Question: I was testing accordian layout and ran into a problem, this is the code
'''
var myData = [
['3m Co', 71.72, 0.02, 0.03, '9/1 12:00am'],
['Alcoa Inc', 29.01, 0.42, 1.47, '9/1 12:00am'],
['Altria Group Inc', 83.81, 0.28, 0.34, '9/1 12:00am'],
['American Express Company', 52.55, 0.01, 0.02, '9/1 12:00am'],
['American International Group, Inc.', 64.13, 0.31, 0.49, '9/1 12:00am'],
['AT&T Inc.', 31.61, -0.48, -1.54, '9/1 12:00am'],
['Boeing Co.', 75.43, 0.53, 0.71, '9/1 12:00am'],
['Caterpillar Inc.', 67.27, 0.92, 1.39, '9/1 12:00am'],
['Citigroup, Inc.', 49.37, 0.02, 0.04, '9/1 12:00am'],
['E.I. du Pont de Nemours and Company', 40.48, 0.51, 1.28, '9/1 12:00am'],
['Exxon Mobil Corp', 68.1, -0.43, -0.64, '9/1 12:00am'],
['General Electric Company', 34.14, -0.08, -0.23, '9/1 12:00am']
];
var store = Ext.create('Ext.data.ArrayStore', {
fields: [
{name: 'company'},
{name: 'price', type: 'float'},
{name: 'change', type: 'float'},
{name: 'pctChange', type: 'float'},
{name: 'lastChange', type: 'date', dateFormat: 'n/j h:ia'}
],
data: myData
});
Ext.create('widget.window', {
title: 'Activity',
closable: true,
closeAction: 'hide',
width: 250,
height: 300,
bodyBorder: true,
tbar: {
xtype: 'toolbar',
ui: 'plain',
items: [{
iconCls:'refresh'
},
'->',
{
xtype: 'displayfield',
name: 'act_date',
id: 'act_date',
value: '2011-08-08'
}]
},
layout:'accordion',
border: false,
items: [{
title: 'Recent activity',
items: [{
xtype: 'grid',
store: store,
hideHeaders: true,
border: 0,
autoScroll: true,
columns: [{
text : 'Company',
flex : 1,
sortable : false,
dataIndex: 'company'
},{
text : 'Price',
width : 75,
sortable : true,
renderer : 'usMoney',
dataIndex: 'price'
}]
}]
},{
title: 'Recent activity',
html: ''
},{
title: 'Recent activity',
html: ''
}]
}).show();
'''
output is like

the scroll bar doesn't appear in the grid. any idea why it doesn't?
Regards
solution1 = Kiran's answer
solution2 = <URL>
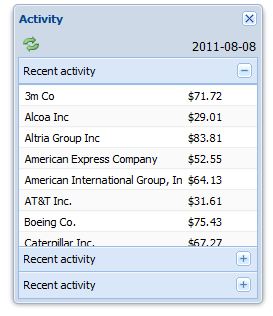
Answer: You need to specify height for the grid which you are trying to display the data.Then it will calculate the height, at the time of overflow it will display the scroll bar.
Check the below link:
<URL>